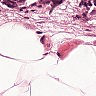
Metastatic tissue present: yes